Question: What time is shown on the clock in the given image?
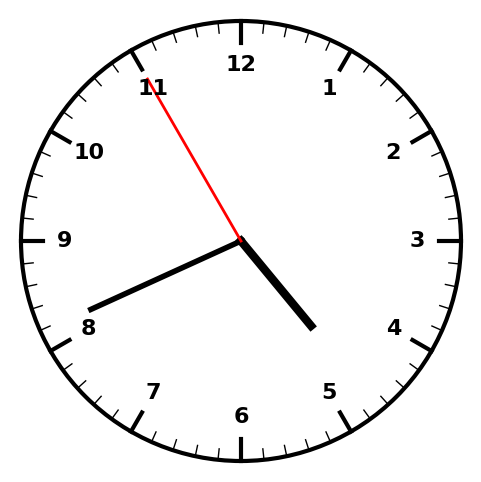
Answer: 04:40:55